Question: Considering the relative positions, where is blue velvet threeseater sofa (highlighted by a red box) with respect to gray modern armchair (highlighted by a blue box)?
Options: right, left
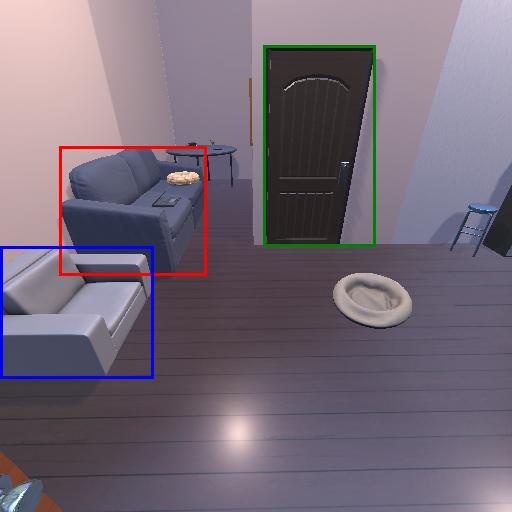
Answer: right